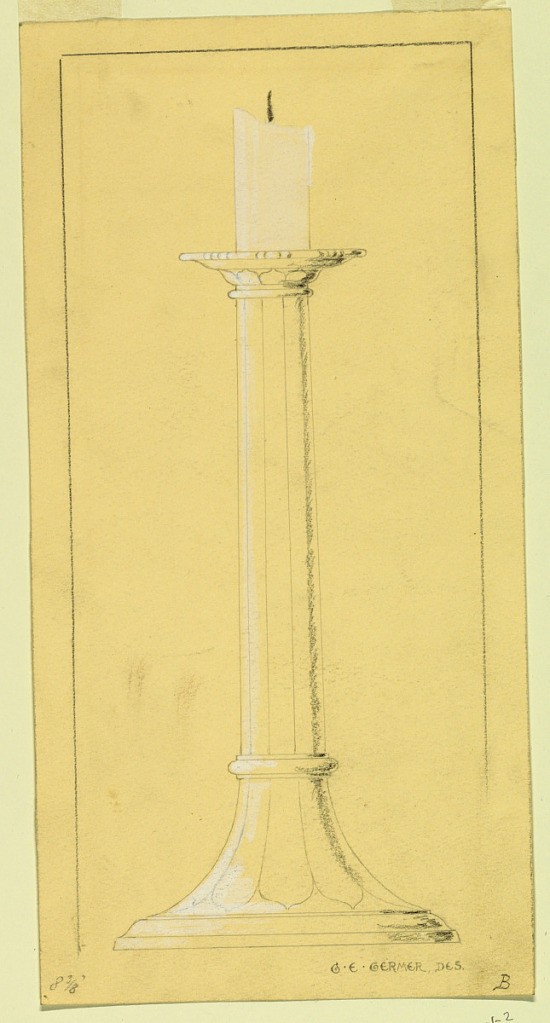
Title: Design for a Candlestick
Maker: George E Germer, 1868 – 1936
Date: ca. 1933
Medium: Graphite, black crayon, brush and white gouache on cream paper
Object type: Drawing
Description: Each is signed below at right: G. E. Germer, Des. In "c" the name George is given in full. Each bears below at right the letter A to E, respectively. Stumps of candles are shown. The designs are framed by lines at left, above and partially at right.